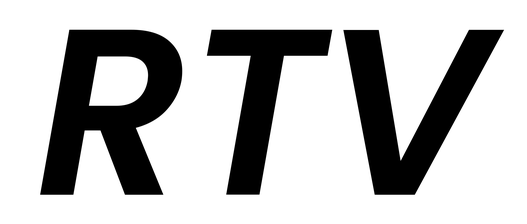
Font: Poppins-SemiBoldItalic